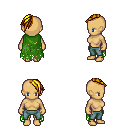
a pixel art fantasy rpg character, female body template, human, tanned skin, green tattered cape, teal pants, blonde long mohawk hairstyle, four views (front, back, left, right), 2x2 character sprite sheet, small pixel art, hard edges, no anti-aliasing